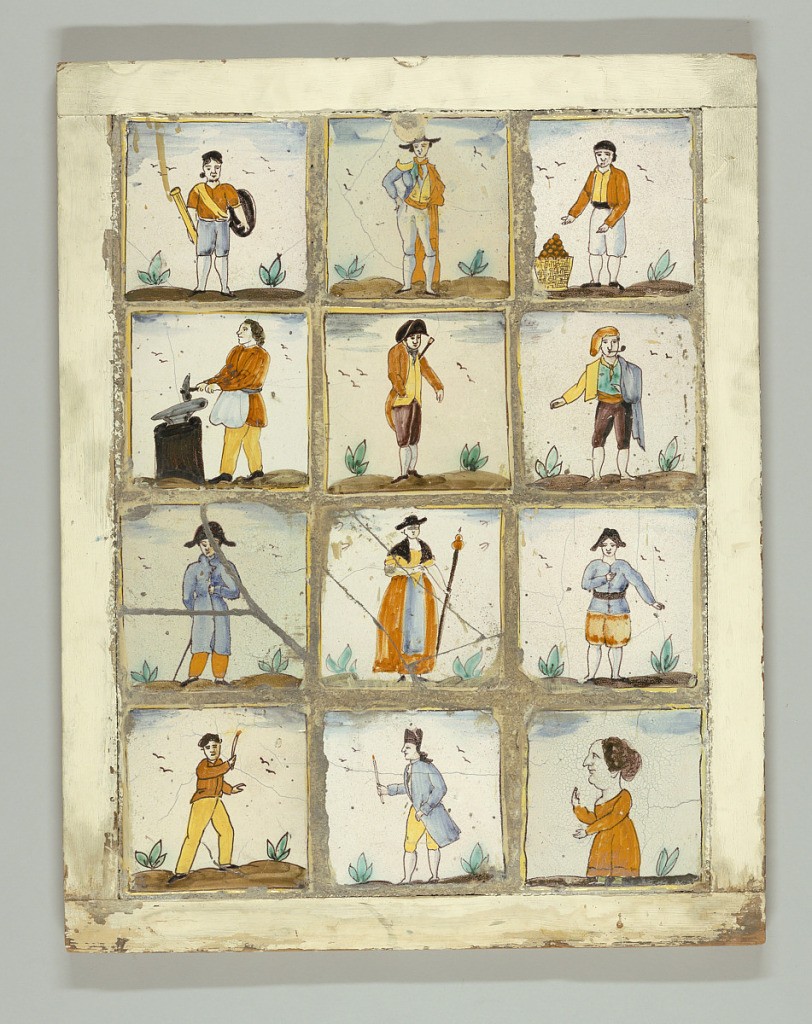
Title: Tile
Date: late 18th–early 19th century
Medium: Earthenware, glazed, high fire decoration
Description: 1920-15-147/158: Standing man, en face, holding club (?) and shield...;     1920-15-147: Standing man, en face, holding club (?) and shield...;     1920-15-148: Standing man, en face, with long yellow cloak drap...;     1920-15-149: Standing man, pointing toward a basket of apples a...;     1920-15-150: Blacksmith with hammer and anvil.50;     1920-15-151: Standing man, clutching walking stick under left a...;     1920-15-152: Standing man in long yellow cap, with blue cloak o...;     1920-15-153: Standing man in blue coat and black hat, leaning o...;     1920-15-154: Woman in black hat, holding distaff.50;     1920-15-155: Standing man, en face, his right hand inside his j...;     1920-15-156: Man walking toward right, holding short stick with...;     1920-15-157: Man in blue coat, walking toward left, holding sho...;     1920-15-158: Female dwarf, with disproportionately large head, ...